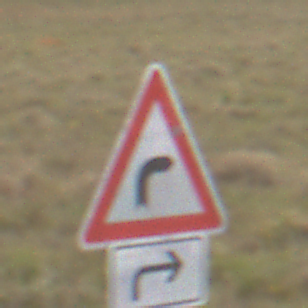
Verkehrszeichen: KurveRechts
Zusatzzeichen unten: RichtungsangabeDurchPfeile5
Umgebung: Outdoor, Nature
Tageszeit: Midday
Wetter: PartlyCloudy
Licht: Natural
Jahreszeit: NotSpecified
Kontrast: MediumContrast